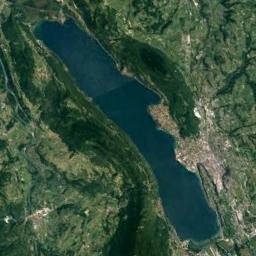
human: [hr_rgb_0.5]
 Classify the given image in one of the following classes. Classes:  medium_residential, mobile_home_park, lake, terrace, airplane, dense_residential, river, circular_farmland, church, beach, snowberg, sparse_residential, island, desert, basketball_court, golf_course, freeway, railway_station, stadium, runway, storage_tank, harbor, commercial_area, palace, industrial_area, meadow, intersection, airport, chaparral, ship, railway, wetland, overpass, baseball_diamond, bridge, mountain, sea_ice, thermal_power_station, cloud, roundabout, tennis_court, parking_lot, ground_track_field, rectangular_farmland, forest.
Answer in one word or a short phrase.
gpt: lake